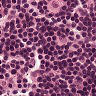
Metastatic tissue present: no